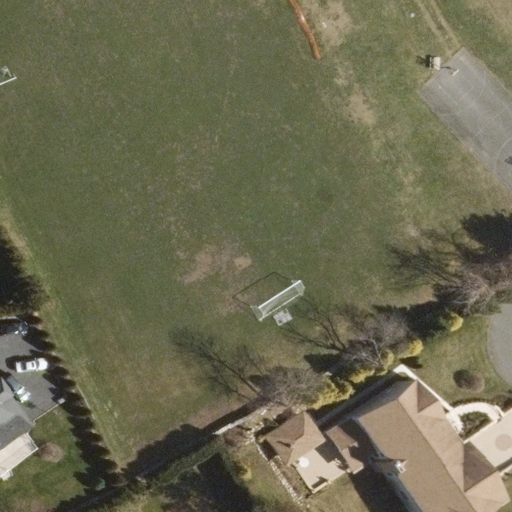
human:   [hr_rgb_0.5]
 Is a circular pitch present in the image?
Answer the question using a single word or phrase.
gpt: no

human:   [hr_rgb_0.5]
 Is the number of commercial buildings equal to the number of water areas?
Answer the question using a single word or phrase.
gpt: yes

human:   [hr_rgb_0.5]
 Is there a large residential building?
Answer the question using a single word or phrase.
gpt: no

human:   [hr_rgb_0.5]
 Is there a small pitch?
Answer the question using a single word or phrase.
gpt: no

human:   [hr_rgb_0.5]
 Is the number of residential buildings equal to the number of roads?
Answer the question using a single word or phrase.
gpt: no

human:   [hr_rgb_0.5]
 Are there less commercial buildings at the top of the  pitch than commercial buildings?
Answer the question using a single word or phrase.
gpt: no

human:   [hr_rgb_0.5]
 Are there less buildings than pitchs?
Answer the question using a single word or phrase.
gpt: no

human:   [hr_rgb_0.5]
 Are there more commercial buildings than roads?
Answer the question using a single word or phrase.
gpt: no

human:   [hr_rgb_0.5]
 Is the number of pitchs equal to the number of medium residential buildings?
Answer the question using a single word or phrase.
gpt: no

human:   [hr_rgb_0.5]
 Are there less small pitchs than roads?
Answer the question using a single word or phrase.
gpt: no

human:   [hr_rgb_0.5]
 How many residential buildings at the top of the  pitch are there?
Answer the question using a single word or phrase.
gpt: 0

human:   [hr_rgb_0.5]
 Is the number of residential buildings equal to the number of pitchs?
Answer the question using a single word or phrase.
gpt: no

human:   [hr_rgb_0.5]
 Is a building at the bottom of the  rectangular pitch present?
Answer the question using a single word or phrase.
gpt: yes

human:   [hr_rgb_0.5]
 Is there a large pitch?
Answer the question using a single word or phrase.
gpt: no

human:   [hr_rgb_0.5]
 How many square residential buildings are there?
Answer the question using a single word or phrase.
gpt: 0

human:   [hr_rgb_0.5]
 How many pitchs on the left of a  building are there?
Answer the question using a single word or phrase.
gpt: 0

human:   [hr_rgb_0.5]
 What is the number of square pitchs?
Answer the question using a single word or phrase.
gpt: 0

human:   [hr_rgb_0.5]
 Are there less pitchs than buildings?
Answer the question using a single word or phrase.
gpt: yes

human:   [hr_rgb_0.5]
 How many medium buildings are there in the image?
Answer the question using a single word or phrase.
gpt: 0

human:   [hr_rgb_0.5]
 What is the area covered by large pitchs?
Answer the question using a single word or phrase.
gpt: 0m2

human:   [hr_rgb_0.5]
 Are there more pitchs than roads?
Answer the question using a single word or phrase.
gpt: yes

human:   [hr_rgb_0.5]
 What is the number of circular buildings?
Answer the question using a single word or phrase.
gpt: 0

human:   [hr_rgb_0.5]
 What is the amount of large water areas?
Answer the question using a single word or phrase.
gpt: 0

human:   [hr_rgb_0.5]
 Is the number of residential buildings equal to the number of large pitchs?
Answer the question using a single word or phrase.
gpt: no

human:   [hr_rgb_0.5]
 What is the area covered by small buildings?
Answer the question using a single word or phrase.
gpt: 136m2

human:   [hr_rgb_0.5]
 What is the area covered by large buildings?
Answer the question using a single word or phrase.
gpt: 0m2

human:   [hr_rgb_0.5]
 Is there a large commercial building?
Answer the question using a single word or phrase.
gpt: no

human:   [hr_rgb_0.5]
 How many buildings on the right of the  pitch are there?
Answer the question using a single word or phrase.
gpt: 0

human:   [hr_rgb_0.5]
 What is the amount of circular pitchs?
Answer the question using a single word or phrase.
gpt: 0

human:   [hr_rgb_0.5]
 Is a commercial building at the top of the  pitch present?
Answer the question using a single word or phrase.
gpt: no

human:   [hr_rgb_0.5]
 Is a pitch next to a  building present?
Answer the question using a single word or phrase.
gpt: yes

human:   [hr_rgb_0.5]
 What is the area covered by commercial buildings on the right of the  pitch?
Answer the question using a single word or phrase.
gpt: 0m2

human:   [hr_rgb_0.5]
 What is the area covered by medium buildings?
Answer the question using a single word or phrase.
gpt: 0m2

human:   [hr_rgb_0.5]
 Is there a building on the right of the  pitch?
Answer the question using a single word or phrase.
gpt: no

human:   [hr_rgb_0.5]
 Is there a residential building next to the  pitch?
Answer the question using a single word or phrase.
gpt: yes

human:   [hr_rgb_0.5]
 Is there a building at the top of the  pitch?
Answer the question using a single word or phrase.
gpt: no